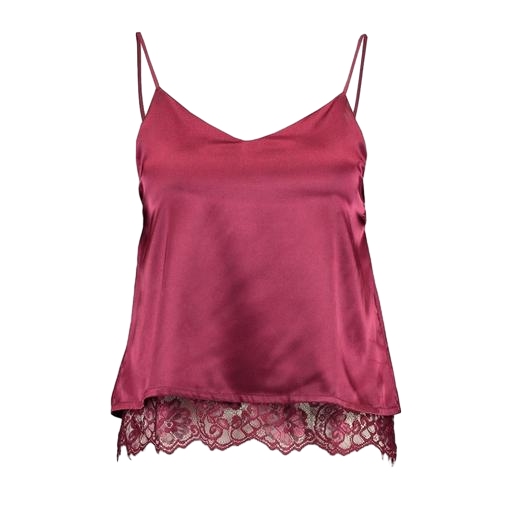
multicolor vila brown lace detail cami, red ee chloe top lace, camisole top, white background